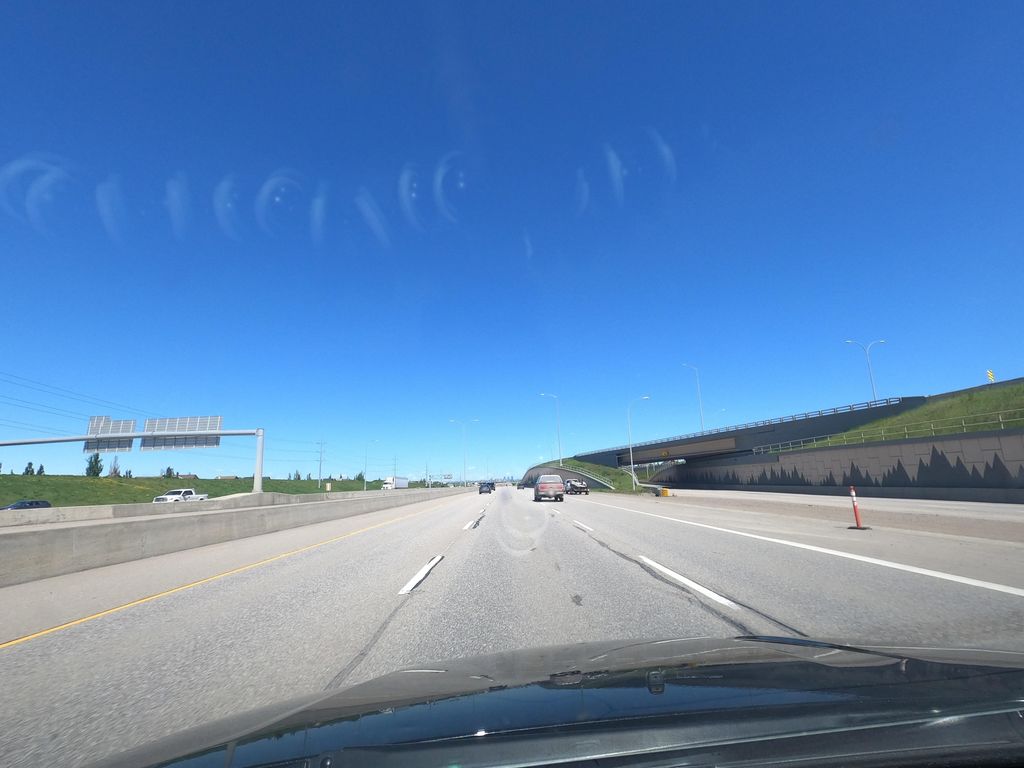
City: calgary